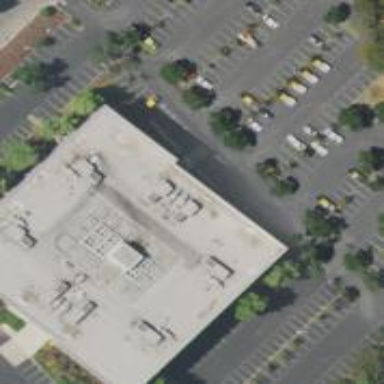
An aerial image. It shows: Parking space is available.